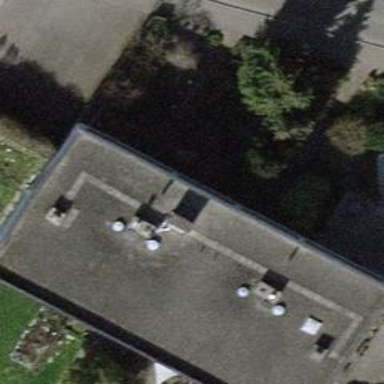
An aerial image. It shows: Terrace building.